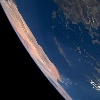
Label: water